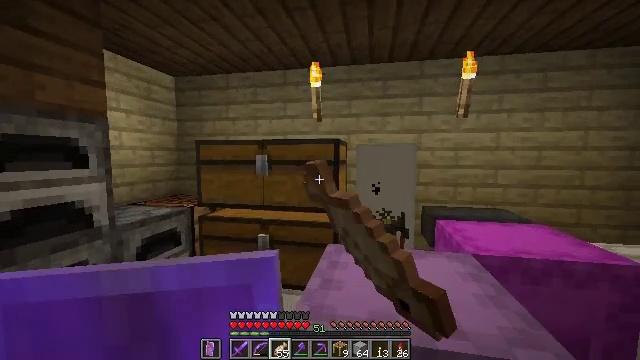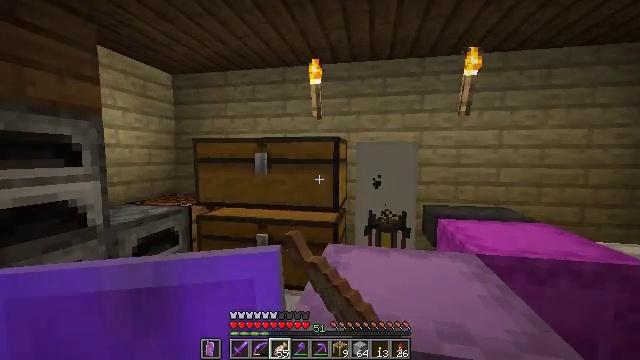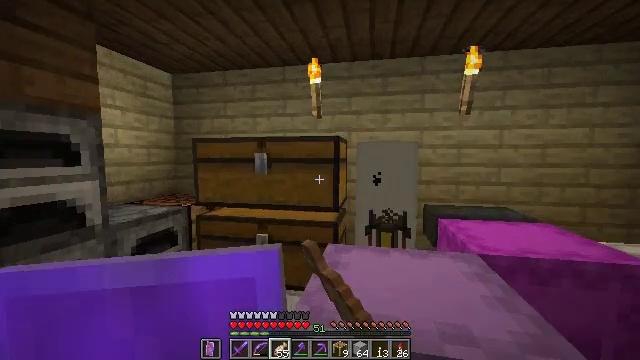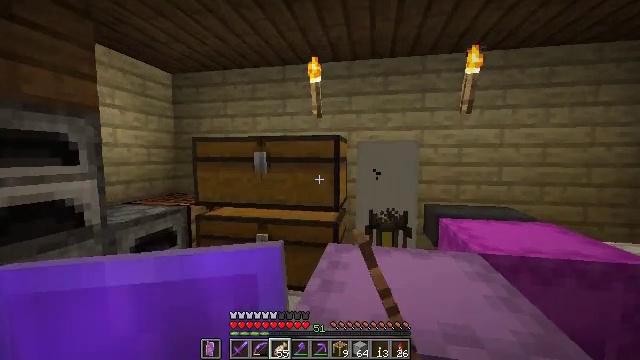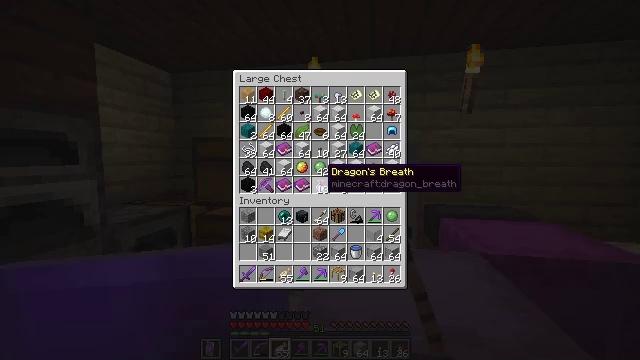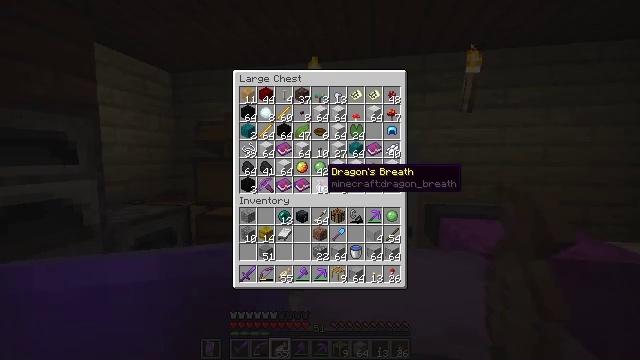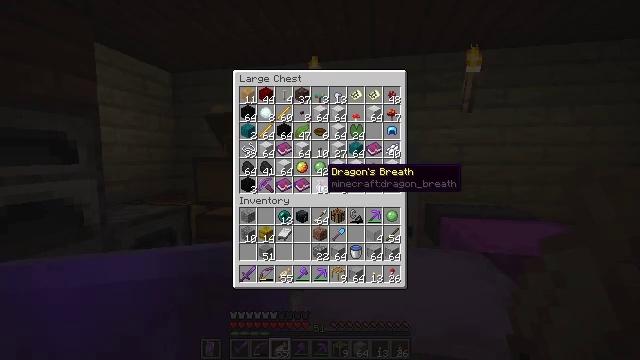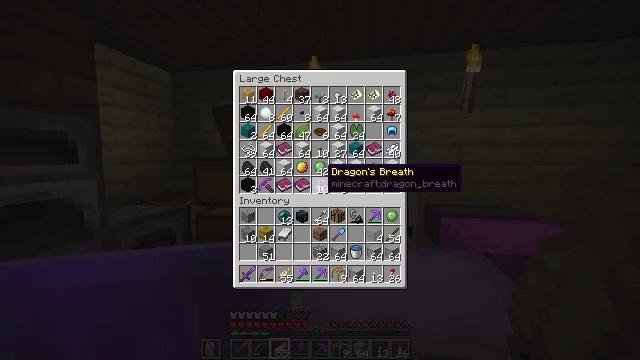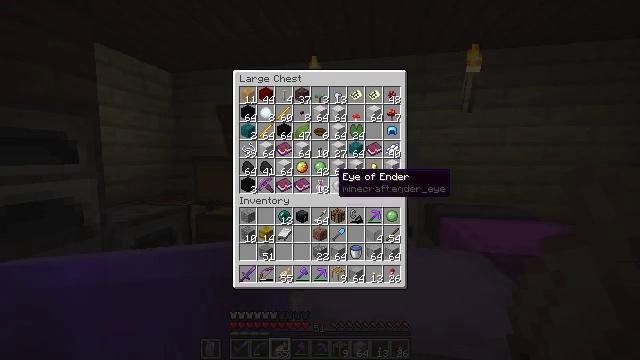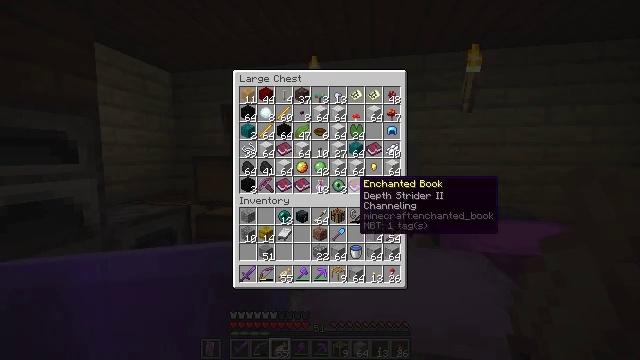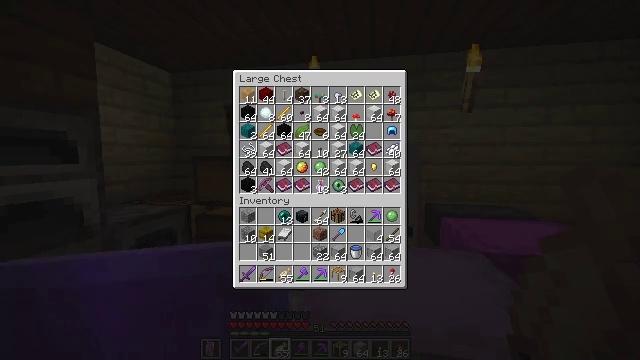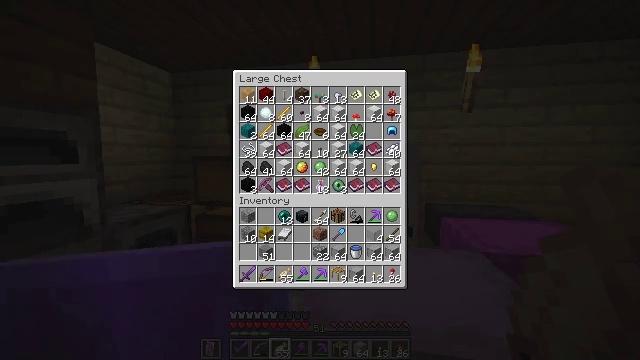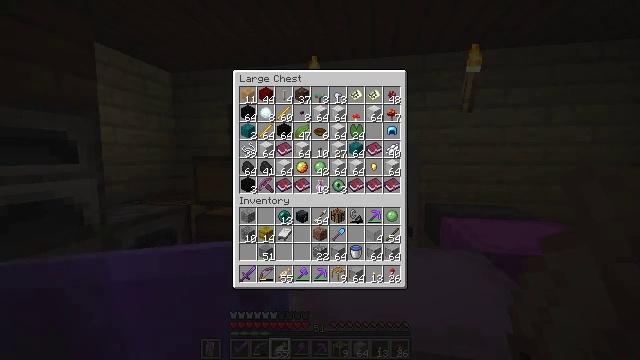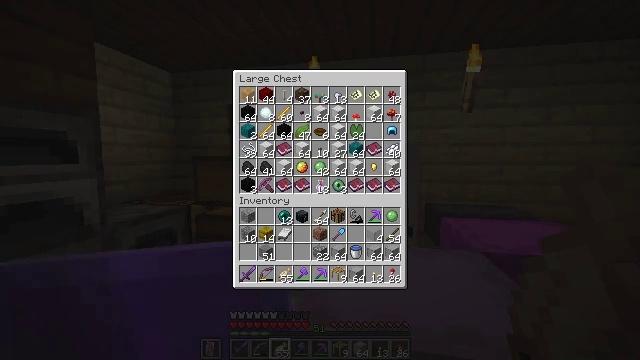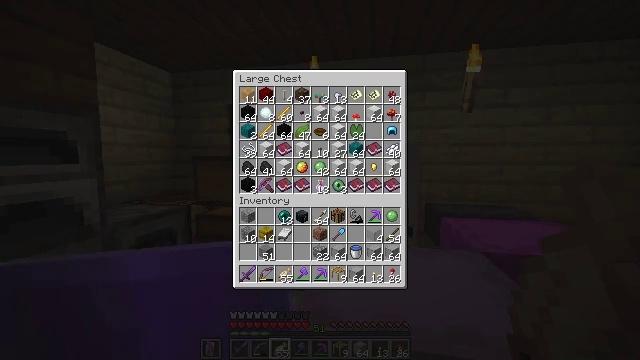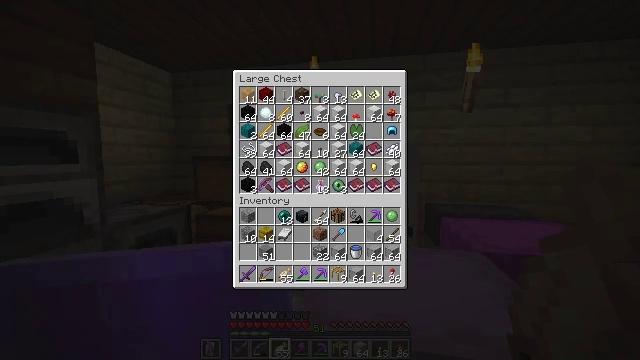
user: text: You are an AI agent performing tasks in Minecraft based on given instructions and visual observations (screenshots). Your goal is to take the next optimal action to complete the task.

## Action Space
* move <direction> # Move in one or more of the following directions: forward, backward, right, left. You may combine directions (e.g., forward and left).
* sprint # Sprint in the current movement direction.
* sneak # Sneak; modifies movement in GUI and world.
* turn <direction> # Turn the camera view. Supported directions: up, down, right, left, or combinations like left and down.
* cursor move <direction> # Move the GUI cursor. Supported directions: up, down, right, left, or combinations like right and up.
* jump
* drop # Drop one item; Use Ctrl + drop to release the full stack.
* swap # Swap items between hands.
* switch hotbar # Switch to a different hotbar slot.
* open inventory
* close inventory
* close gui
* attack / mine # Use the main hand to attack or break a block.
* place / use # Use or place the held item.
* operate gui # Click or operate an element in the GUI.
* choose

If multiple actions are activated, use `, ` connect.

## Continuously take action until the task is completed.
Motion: motion action
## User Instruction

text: Combine materials in the crafting table to get a smooth stone slab.
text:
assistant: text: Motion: use / place
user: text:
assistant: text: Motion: no_op
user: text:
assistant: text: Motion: no_op
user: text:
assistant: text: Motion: no_op
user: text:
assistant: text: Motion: no_op
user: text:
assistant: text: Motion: no_op
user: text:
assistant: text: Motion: no_op
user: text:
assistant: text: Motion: cursor move right
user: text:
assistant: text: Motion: cursor move right and down
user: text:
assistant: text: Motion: cursor move right and down
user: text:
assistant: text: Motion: cursor move right
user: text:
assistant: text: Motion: no_op
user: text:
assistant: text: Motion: no_op
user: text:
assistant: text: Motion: no_op
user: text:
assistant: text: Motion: sneak
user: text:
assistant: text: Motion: sneak
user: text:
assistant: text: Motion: sneak
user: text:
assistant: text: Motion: sneak
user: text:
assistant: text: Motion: sneak
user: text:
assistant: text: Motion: sneak
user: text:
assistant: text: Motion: sneak
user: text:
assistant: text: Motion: sneak
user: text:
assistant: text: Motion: sneak, operate gui
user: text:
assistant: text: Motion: sneak, operate gui
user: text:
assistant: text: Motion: sneak, operate gui
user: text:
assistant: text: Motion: sneak, operate gui
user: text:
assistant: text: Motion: sneak
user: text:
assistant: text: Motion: sneak
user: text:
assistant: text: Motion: sneak
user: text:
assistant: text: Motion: sneak